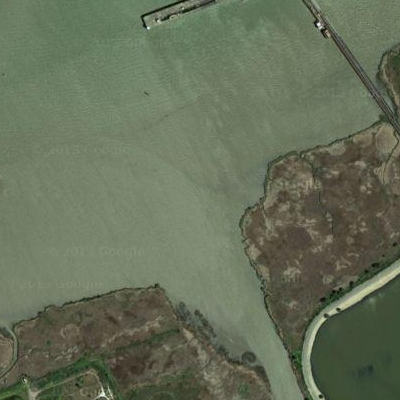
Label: RiverLake